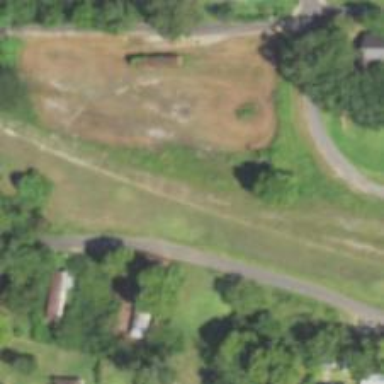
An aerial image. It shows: Abandoned railway siding.